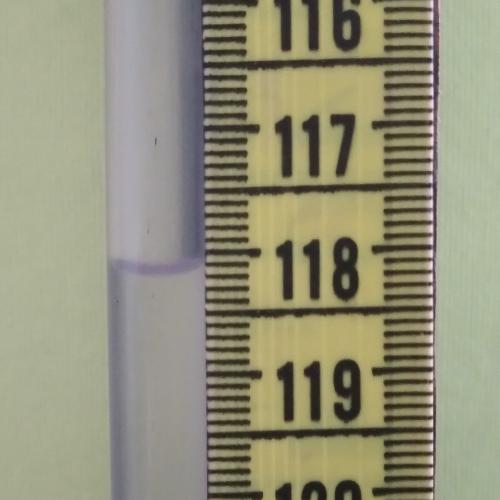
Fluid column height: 118.1 cm